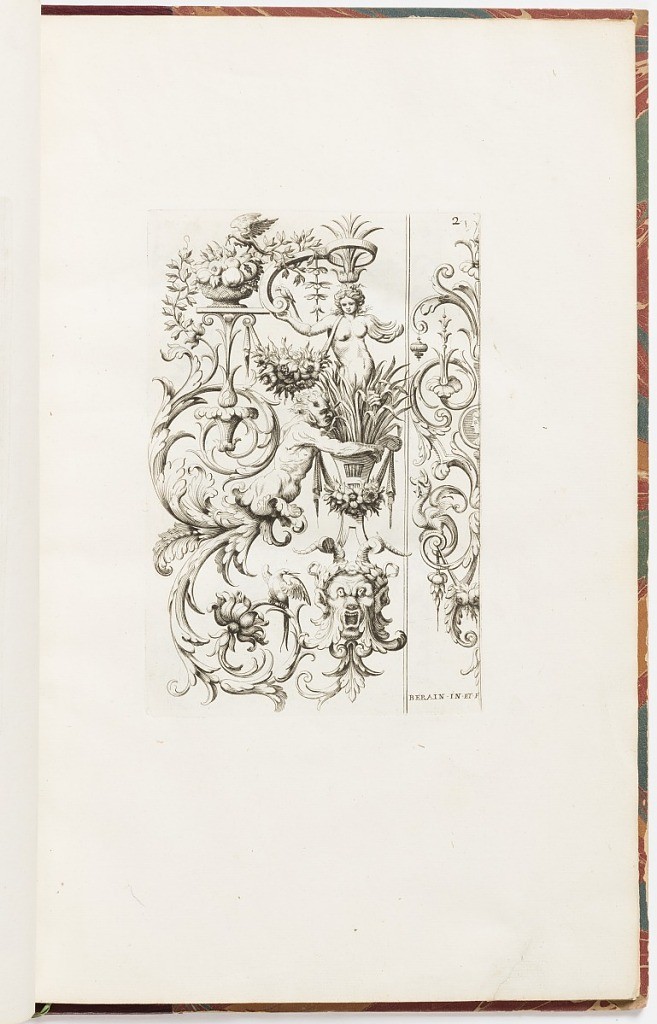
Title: Ornament Designs
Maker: Jean Bérain, the elder, French, 1640 – 1711
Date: ca.1670–ca.1700
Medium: Etching and engraving on laid paper
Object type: Print
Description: Ornament designs with grotesque motifs, featuring scrolling foliage, masks, birds, mythological creatures and figures, baskets of fruit, flowers, fleurons, leaves, and a roundel profile portrait. A wider design to the left with a narrow one to the right, divided by a double line. The plate is numbered and signed.